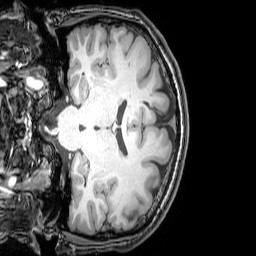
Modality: T1w
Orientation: coronal
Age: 24
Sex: male
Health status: healthy
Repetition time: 0.081 s
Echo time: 0.037 s